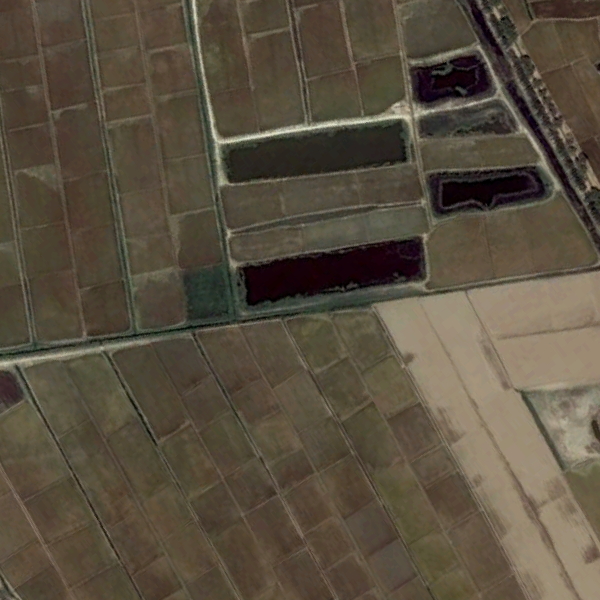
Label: Farmland